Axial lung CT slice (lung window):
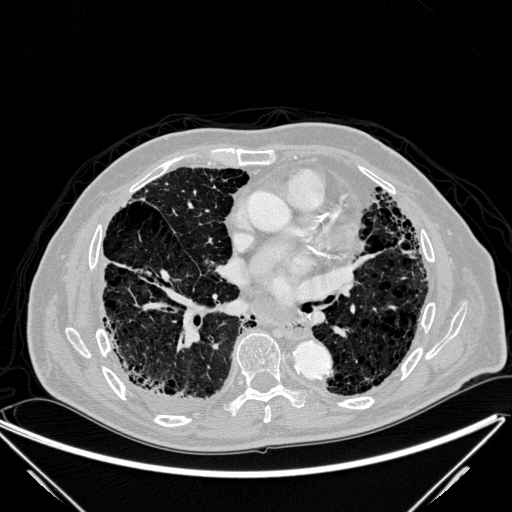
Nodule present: no